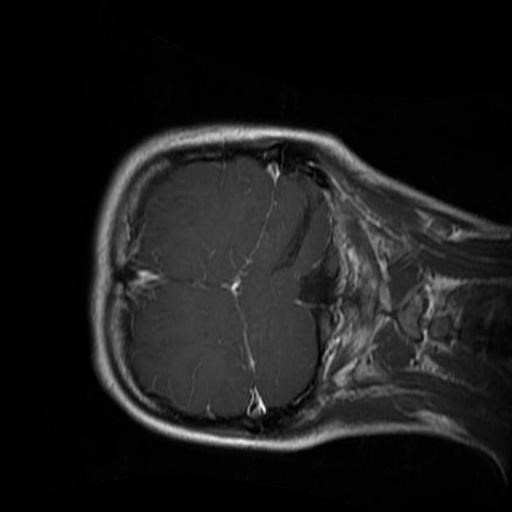
Label: brain_glioma